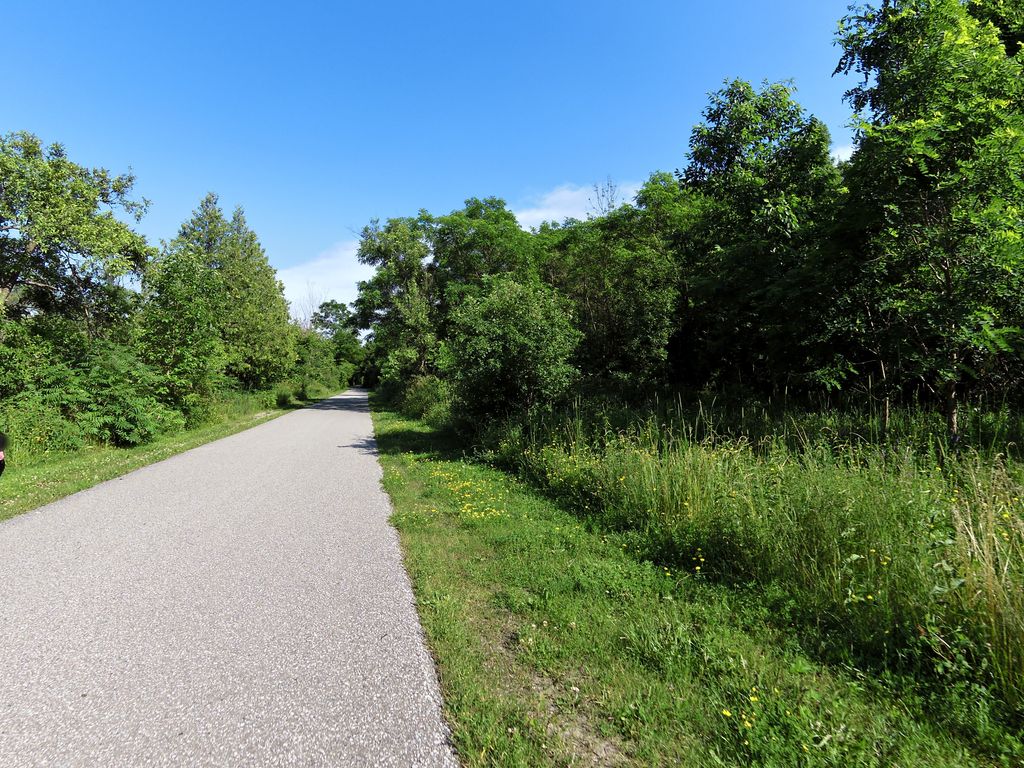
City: toronto